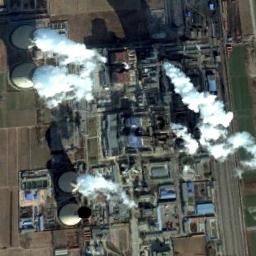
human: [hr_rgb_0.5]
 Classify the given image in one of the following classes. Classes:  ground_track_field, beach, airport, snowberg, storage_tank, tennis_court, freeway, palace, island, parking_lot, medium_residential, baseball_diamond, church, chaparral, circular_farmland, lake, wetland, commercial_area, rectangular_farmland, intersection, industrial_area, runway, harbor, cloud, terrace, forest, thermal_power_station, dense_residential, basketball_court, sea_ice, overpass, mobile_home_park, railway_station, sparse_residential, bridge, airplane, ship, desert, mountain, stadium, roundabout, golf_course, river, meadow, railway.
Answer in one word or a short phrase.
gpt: thermal_power_station